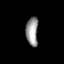
Tissue: lung
Cell type: Endothelial cells
Senescence score: 0.5854
Nuclear area (px): 343
Mean DAPI intensity: 151.396